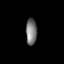
Tissue: prostate
Cell type: T cells
Senescence score: 0.6969
Nuclear area (px): 280
Mean DAPI intensity: 123.896